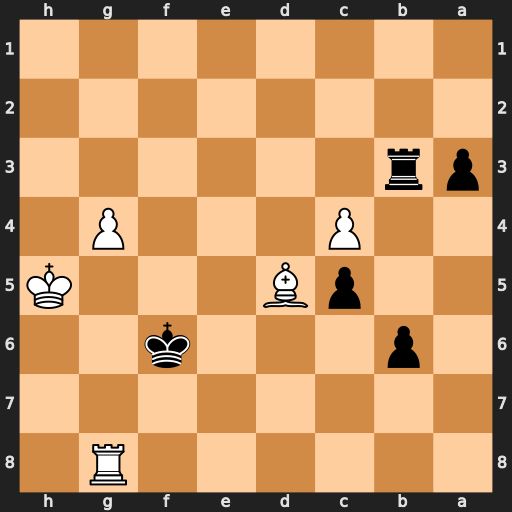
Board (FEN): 6R1/8/1p3k2/2pB3K/2P3P1/pr6/8/8
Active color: b
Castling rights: -
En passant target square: -
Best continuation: Rh3#